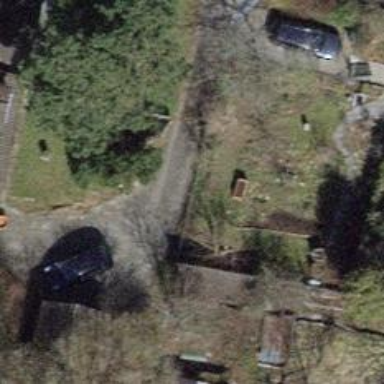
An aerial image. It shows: Driveway made of paving stones.